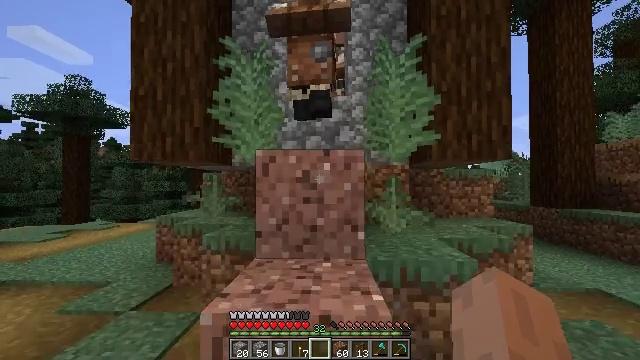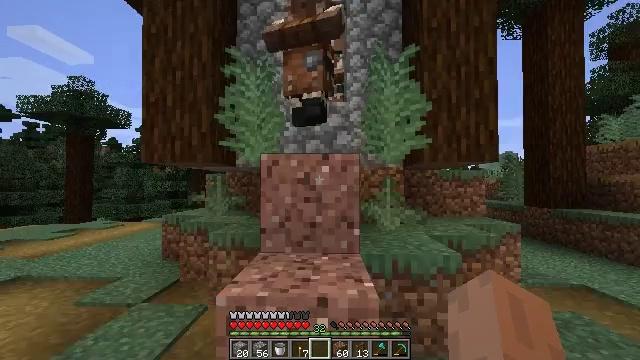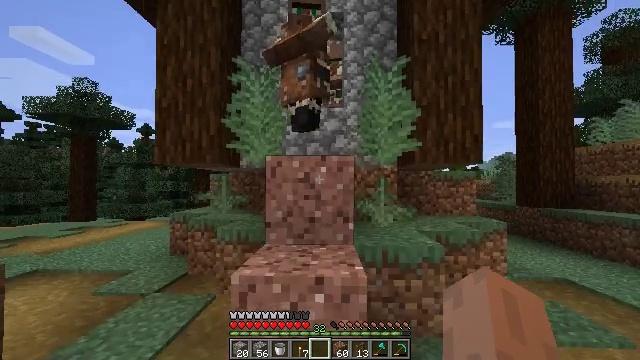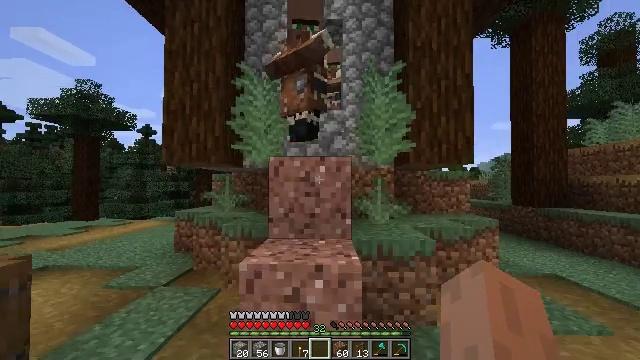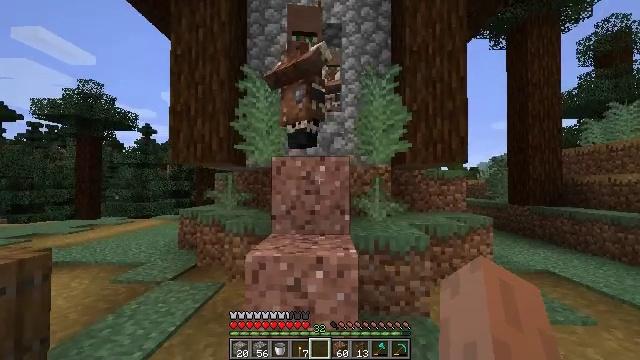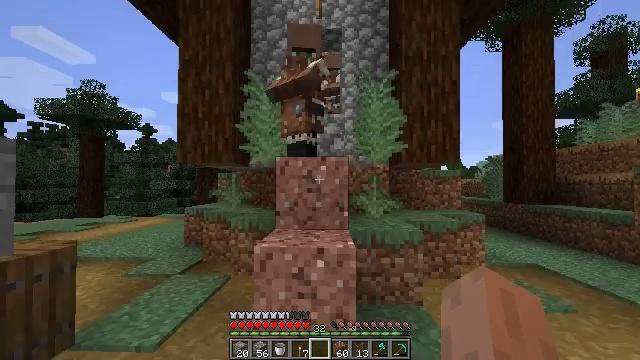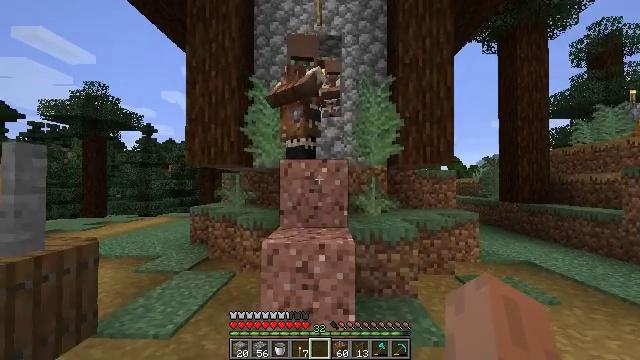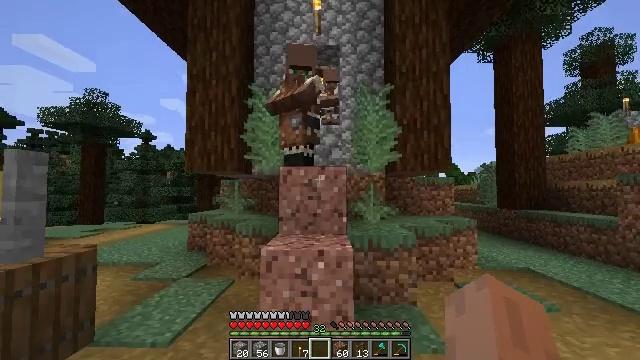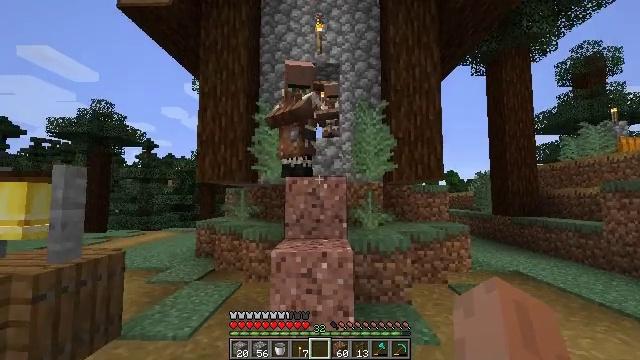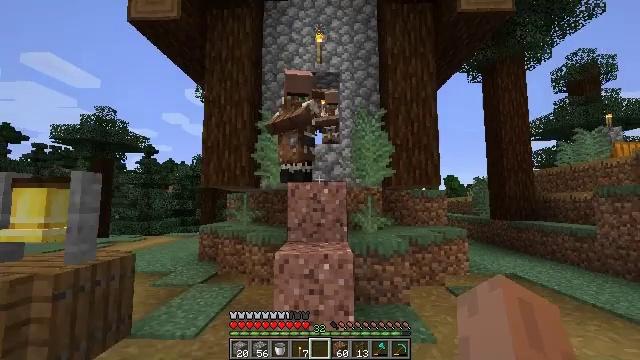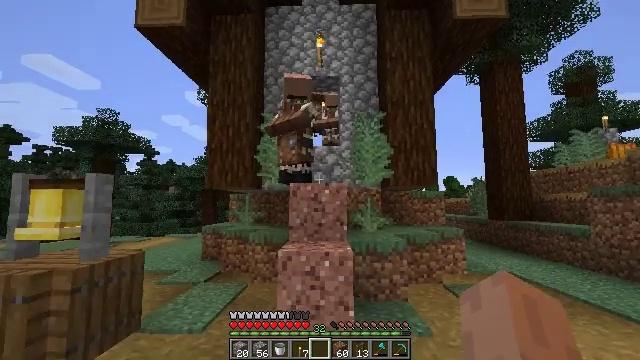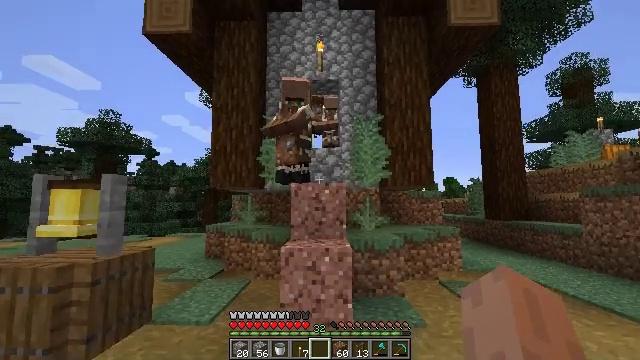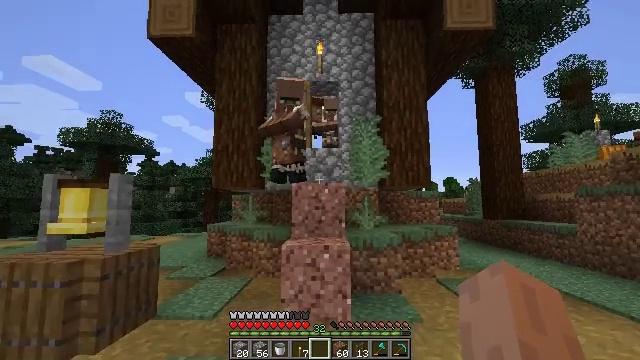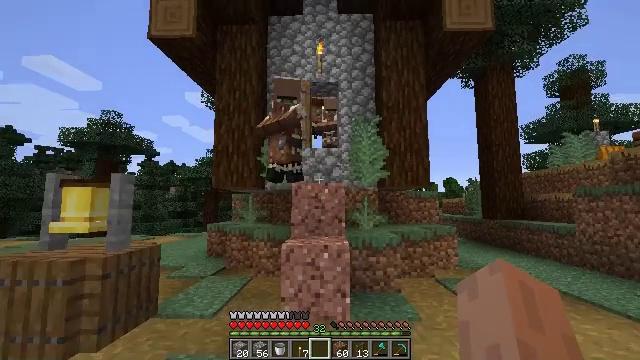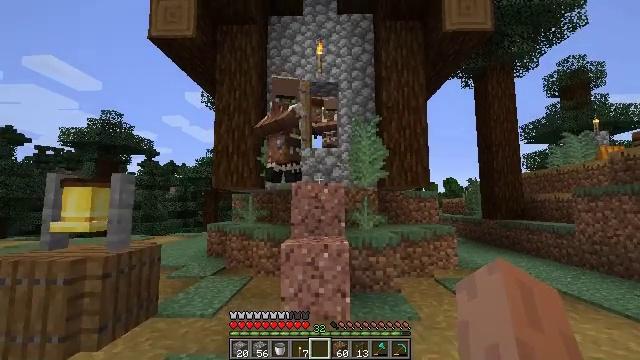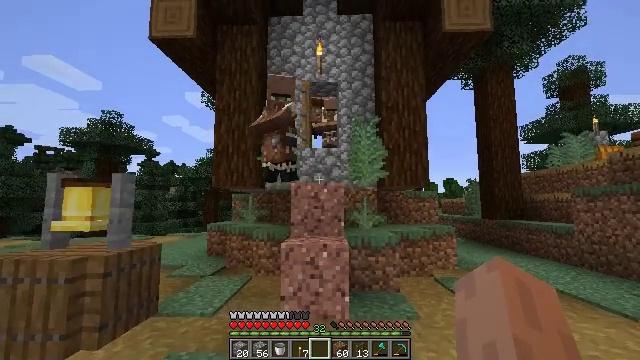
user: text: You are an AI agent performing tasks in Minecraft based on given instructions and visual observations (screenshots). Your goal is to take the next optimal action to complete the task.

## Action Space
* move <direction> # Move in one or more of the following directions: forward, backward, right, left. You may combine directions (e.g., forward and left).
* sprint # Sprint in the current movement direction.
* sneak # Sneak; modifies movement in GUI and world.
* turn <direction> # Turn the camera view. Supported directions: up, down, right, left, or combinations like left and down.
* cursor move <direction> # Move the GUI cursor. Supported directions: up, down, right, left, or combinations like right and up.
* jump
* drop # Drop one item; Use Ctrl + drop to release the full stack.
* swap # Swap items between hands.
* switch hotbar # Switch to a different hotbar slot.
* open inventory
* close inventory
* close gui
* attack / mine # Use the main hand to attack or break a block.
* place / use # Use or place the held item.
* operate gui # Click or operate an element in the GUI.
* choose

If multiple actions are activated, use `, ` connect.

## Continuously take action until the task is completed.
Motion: motion action
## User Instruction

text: Gather the composter from your farm.
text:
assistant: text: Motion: move back
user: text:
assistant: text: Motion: move back
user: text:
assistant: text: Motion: move back
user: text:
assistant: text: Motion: move back
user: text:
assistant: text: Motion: move back
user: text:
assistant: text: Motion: move back
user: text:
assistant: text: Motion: move back, turn up
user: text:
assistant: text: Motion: move back, turn up
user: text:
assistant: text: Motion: move back, turn up
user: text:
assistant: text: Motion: move back
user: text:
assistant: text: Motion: no_op
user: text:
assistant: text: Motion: no_op
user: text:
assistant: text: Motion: no_op
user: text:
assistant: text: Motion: no_op
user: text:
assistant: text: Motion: no_op
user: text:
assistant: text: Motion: no_op
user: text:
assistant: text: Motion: no_op
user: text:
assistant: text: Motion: no_op
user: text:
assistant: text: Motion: no_op
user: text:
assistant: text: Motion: no_op
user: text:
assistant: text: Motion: no_op
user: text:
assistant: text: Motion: no_op
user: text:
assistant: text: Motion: no_op
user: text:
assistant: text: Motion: no_op
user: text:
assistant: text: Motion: no_op
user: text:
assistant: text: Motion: no_op
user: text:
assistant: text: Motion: no_op
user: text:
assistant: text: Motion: no_op
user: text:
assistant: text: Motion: no_op
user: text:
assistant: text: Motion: no_op